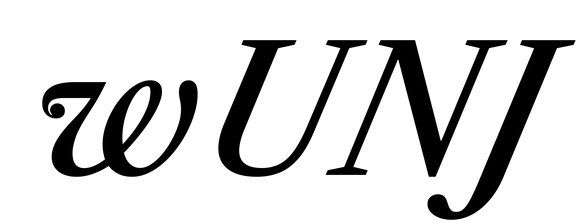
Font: LibreCaslonText-Italic_Medium_Italic